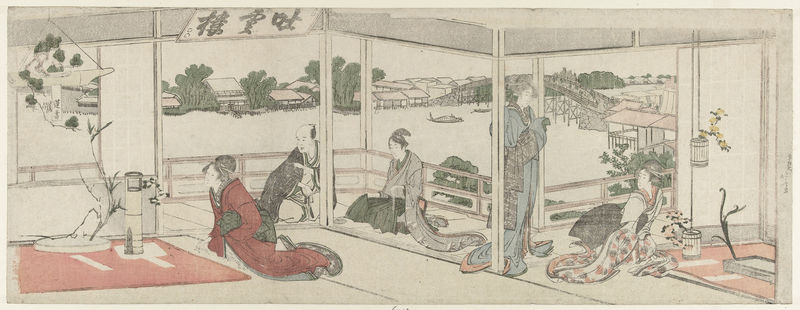
Titel: Bewonderen van bloemstukken
Künstler: Katsushika Hokusai
Standort: Amsterdam
Institution: Rijksmuseum
Schlagwörter: baum, blau, mann, wasser, fluss, frauen, grün, menschen, fenster, frau, grau, kleid, zeichen, anlage, gebäude, haus, rot, teppich, gesicht, brücke, gewand, pflanzen, alltag, japan, schrift, liegen, dorf, schriftzeichen, asien, geisha, fass, china, pfalnzen, bambuk, bambouk